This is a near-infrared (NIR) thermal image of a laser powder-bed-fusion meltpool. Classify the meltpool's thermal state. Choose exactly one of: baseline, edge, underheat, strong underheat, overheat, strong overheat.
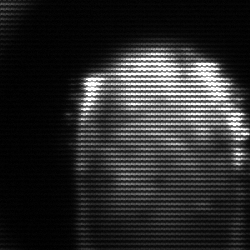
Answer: baseline